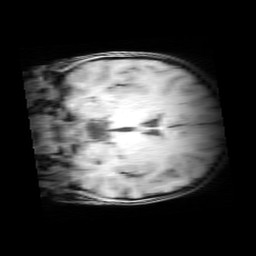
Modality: MP2RAGE
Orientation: coronal
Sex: female
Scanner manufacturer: siemens
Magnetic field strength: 3 T
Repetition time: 5 s
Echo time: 0.00368 s